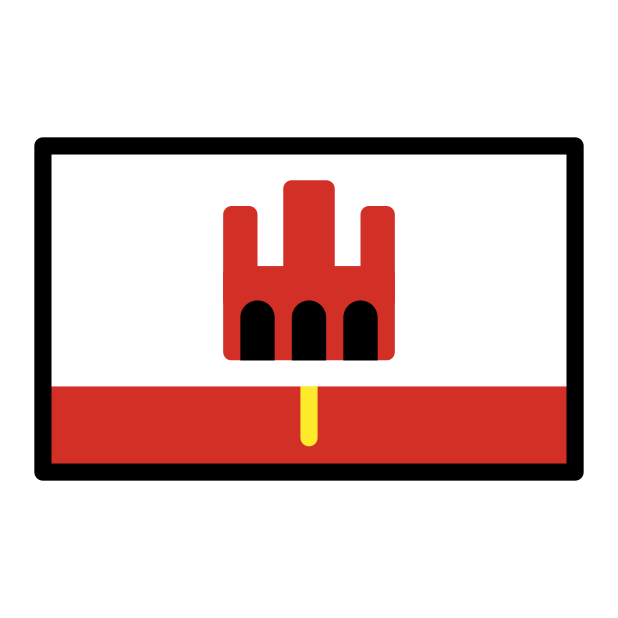
flag: Gibraltar